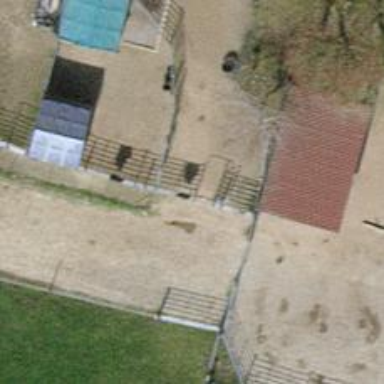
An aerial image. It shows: Gate.